Brain MRI, t1w sequence, axial 2D slice.
Patient: age 42, sex F, weight 78 kg, height 1.78 m
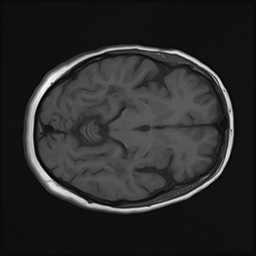